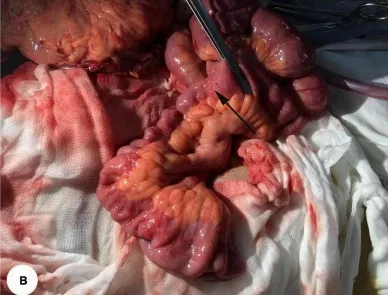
CD complicated by small intestinal obstruction with capsule endoscopic incarceration (Case 1). (B) Intraoperative exploration: the capsule endoscope is incarcerated in the narrowed proximal ileum (Arrow point).
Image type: medical_photograph (other_medical_photograph)